Question: Stores object is loaded dynamically via ajax request. While debugging in console I can see that object is filled with records but is empty.
Code:
Viewport view
'''
Ext.define('sample.views.Viewport', {
extend: 'Ext.tab.Panel',
title: 'Hello world!',
xtype: 'viewport',
config: {
fullscreen: true,
tabBar: {
docked: 'bottom',
},
items: [
{ xclass: 'sample.views.wares.lists.Popular' },
]
}
});
'''
NavigationView view
'''
Ext.define('sample.view.wares.lists.Popular', {
extend: 'Ext.NavigationView',
xtype: 'Popular',
config: {
iconCls: 'home',
title: 'Pop. prekes',
items: [
{
xtype: 'wares',
}
]
}
});
'''
List view
'''
Ext.define('sample.views.wares.lists.List', {
extend: 'Ext.List',
xtype: 'wares',
config: {
store: 'Wares',
itemTpl: '{Name}'
},
initialize: function () {
this.config.title = sample.app.title;
}
});
'''
Store object of records which was dynamically loaded via Ajax request.
'''
Ext.define('sample.store.Wares', {
extend: 'Ext.data.Store',
config: {
model: "sample.models.WaresListItem"
}
});
'''

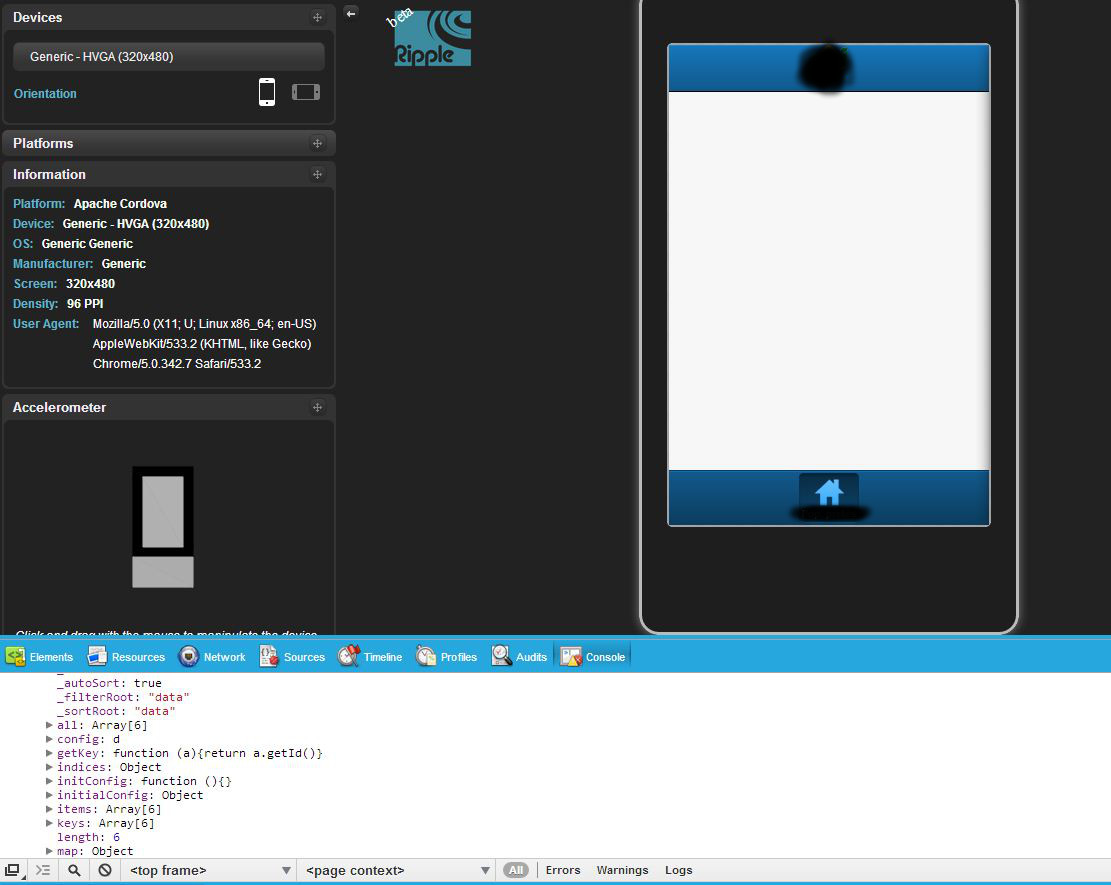
Answer: '''
initialize: function () {
this.config.title = sample.app.title;
this.callParent();
}
'''
"this.callParent()" is important if you have initialize function, because it calls parent ('Ext.dataview.List' in your case) and ask it to do certain default things which are must for a List to construct. This is similar to calling super from constructor in java.
If you can move this to declaration block
'''
this.config.title = sample.app.title;
'''
and do it like this
'''
config: {
store: 'Wares',
itemTpl: '{Name}',
title: sample.app.title
},
'''
you would not need initialize block altogether